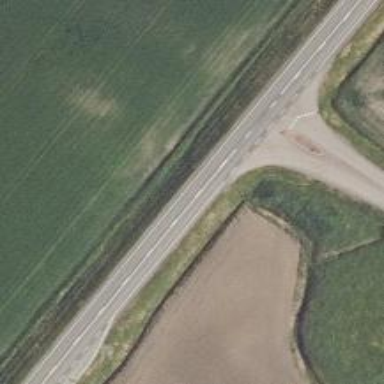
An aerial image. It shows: Asphalt road classified as trunk highway.